Aerial crown-view tile of a tropical tree (Barro Colorado Island, Panama), acquired 20240813:
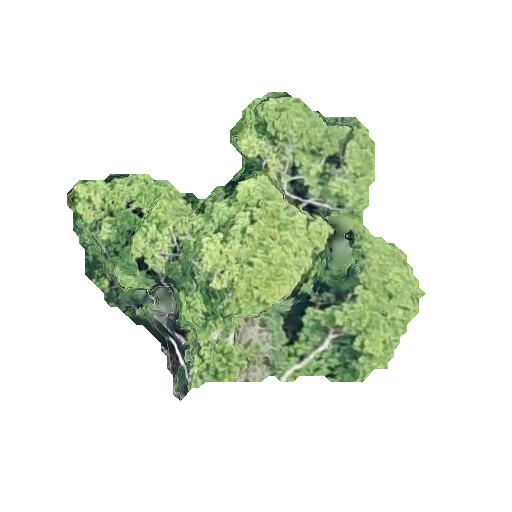
Species: Terminalia amazonia
GBIF accepted scientific name: Terminalia amazonica
Crown area: 99.485 m²